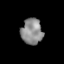
Tissue: lung
Cell type: Epithelial cells
Senescence score: 0.1454
Nuclear area (px): 545
Mean DAPI intensity: 139.189